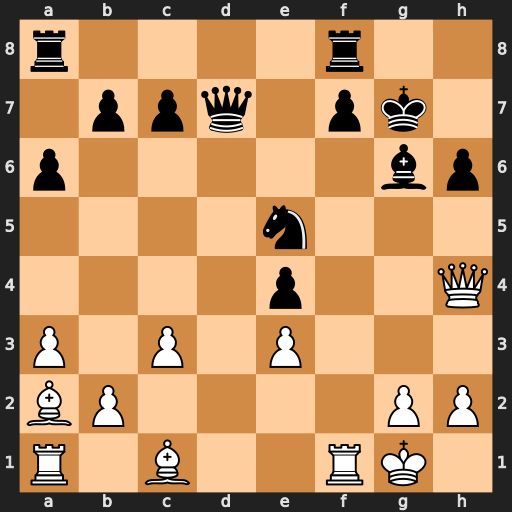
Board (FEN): r4r2/1ppq1pk1/p5bp/4n3/4p2Q/P1P1P3/BP4PP/R1B2RK1
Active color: w
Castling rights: -
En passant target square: -
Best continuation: Qf6+ Kh7 Qxe5